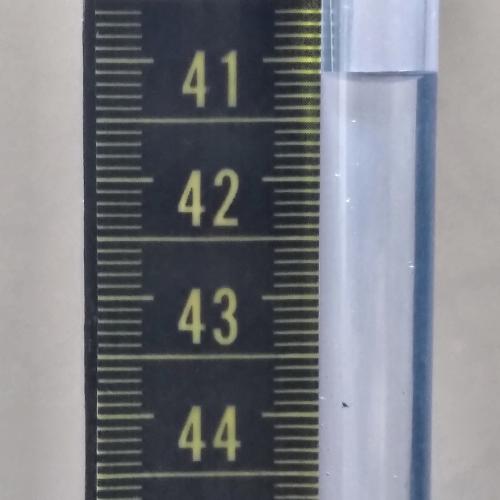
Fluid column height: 41.1 cm